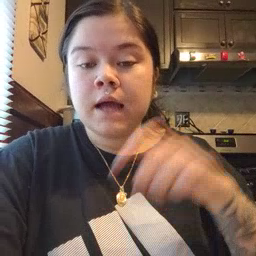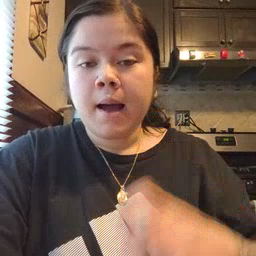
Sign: time